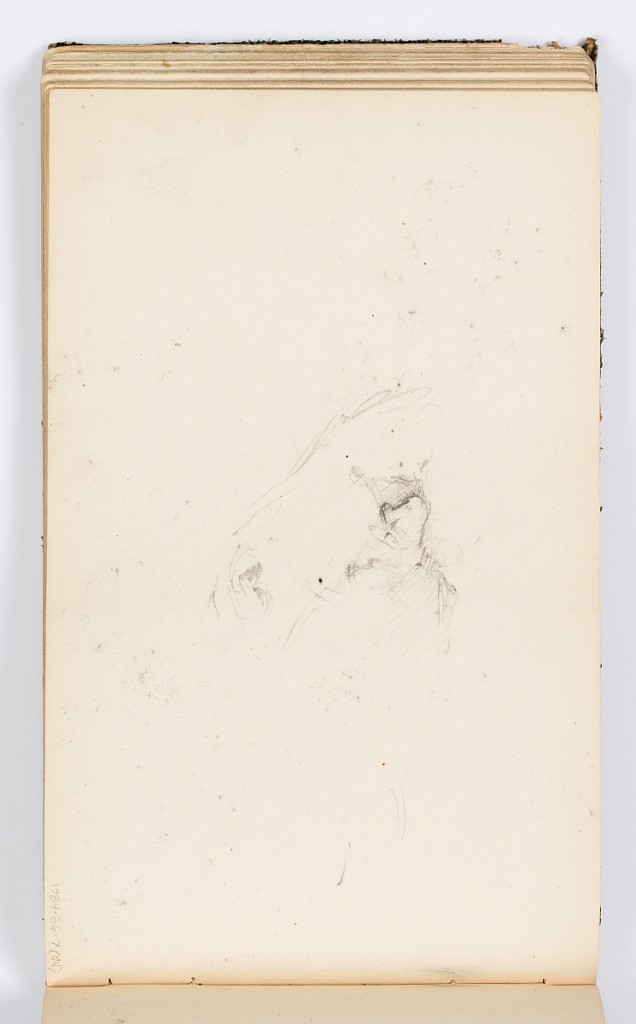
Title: Sketchbook Page: Man's Face
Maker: Kenyon Cox, American, 1856–1919
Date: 1883
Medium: Graphite on paper
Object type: Sketchbook folio
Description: Sketch of a man's face, looking towards the left.